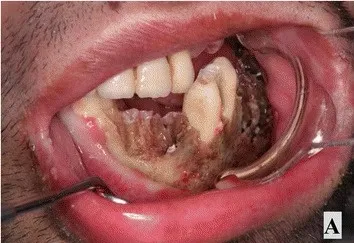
Findings on admission. A) Left mandible with denudation of bone, spontaneous loss of the teeth, necrotizing gingivitis and stomatitis.
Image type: pathology (fish)